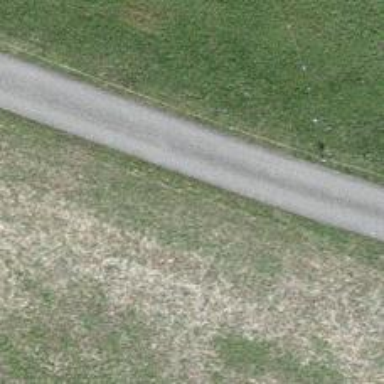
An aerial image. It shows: Well-maintained track road of grade 1.